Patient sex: M
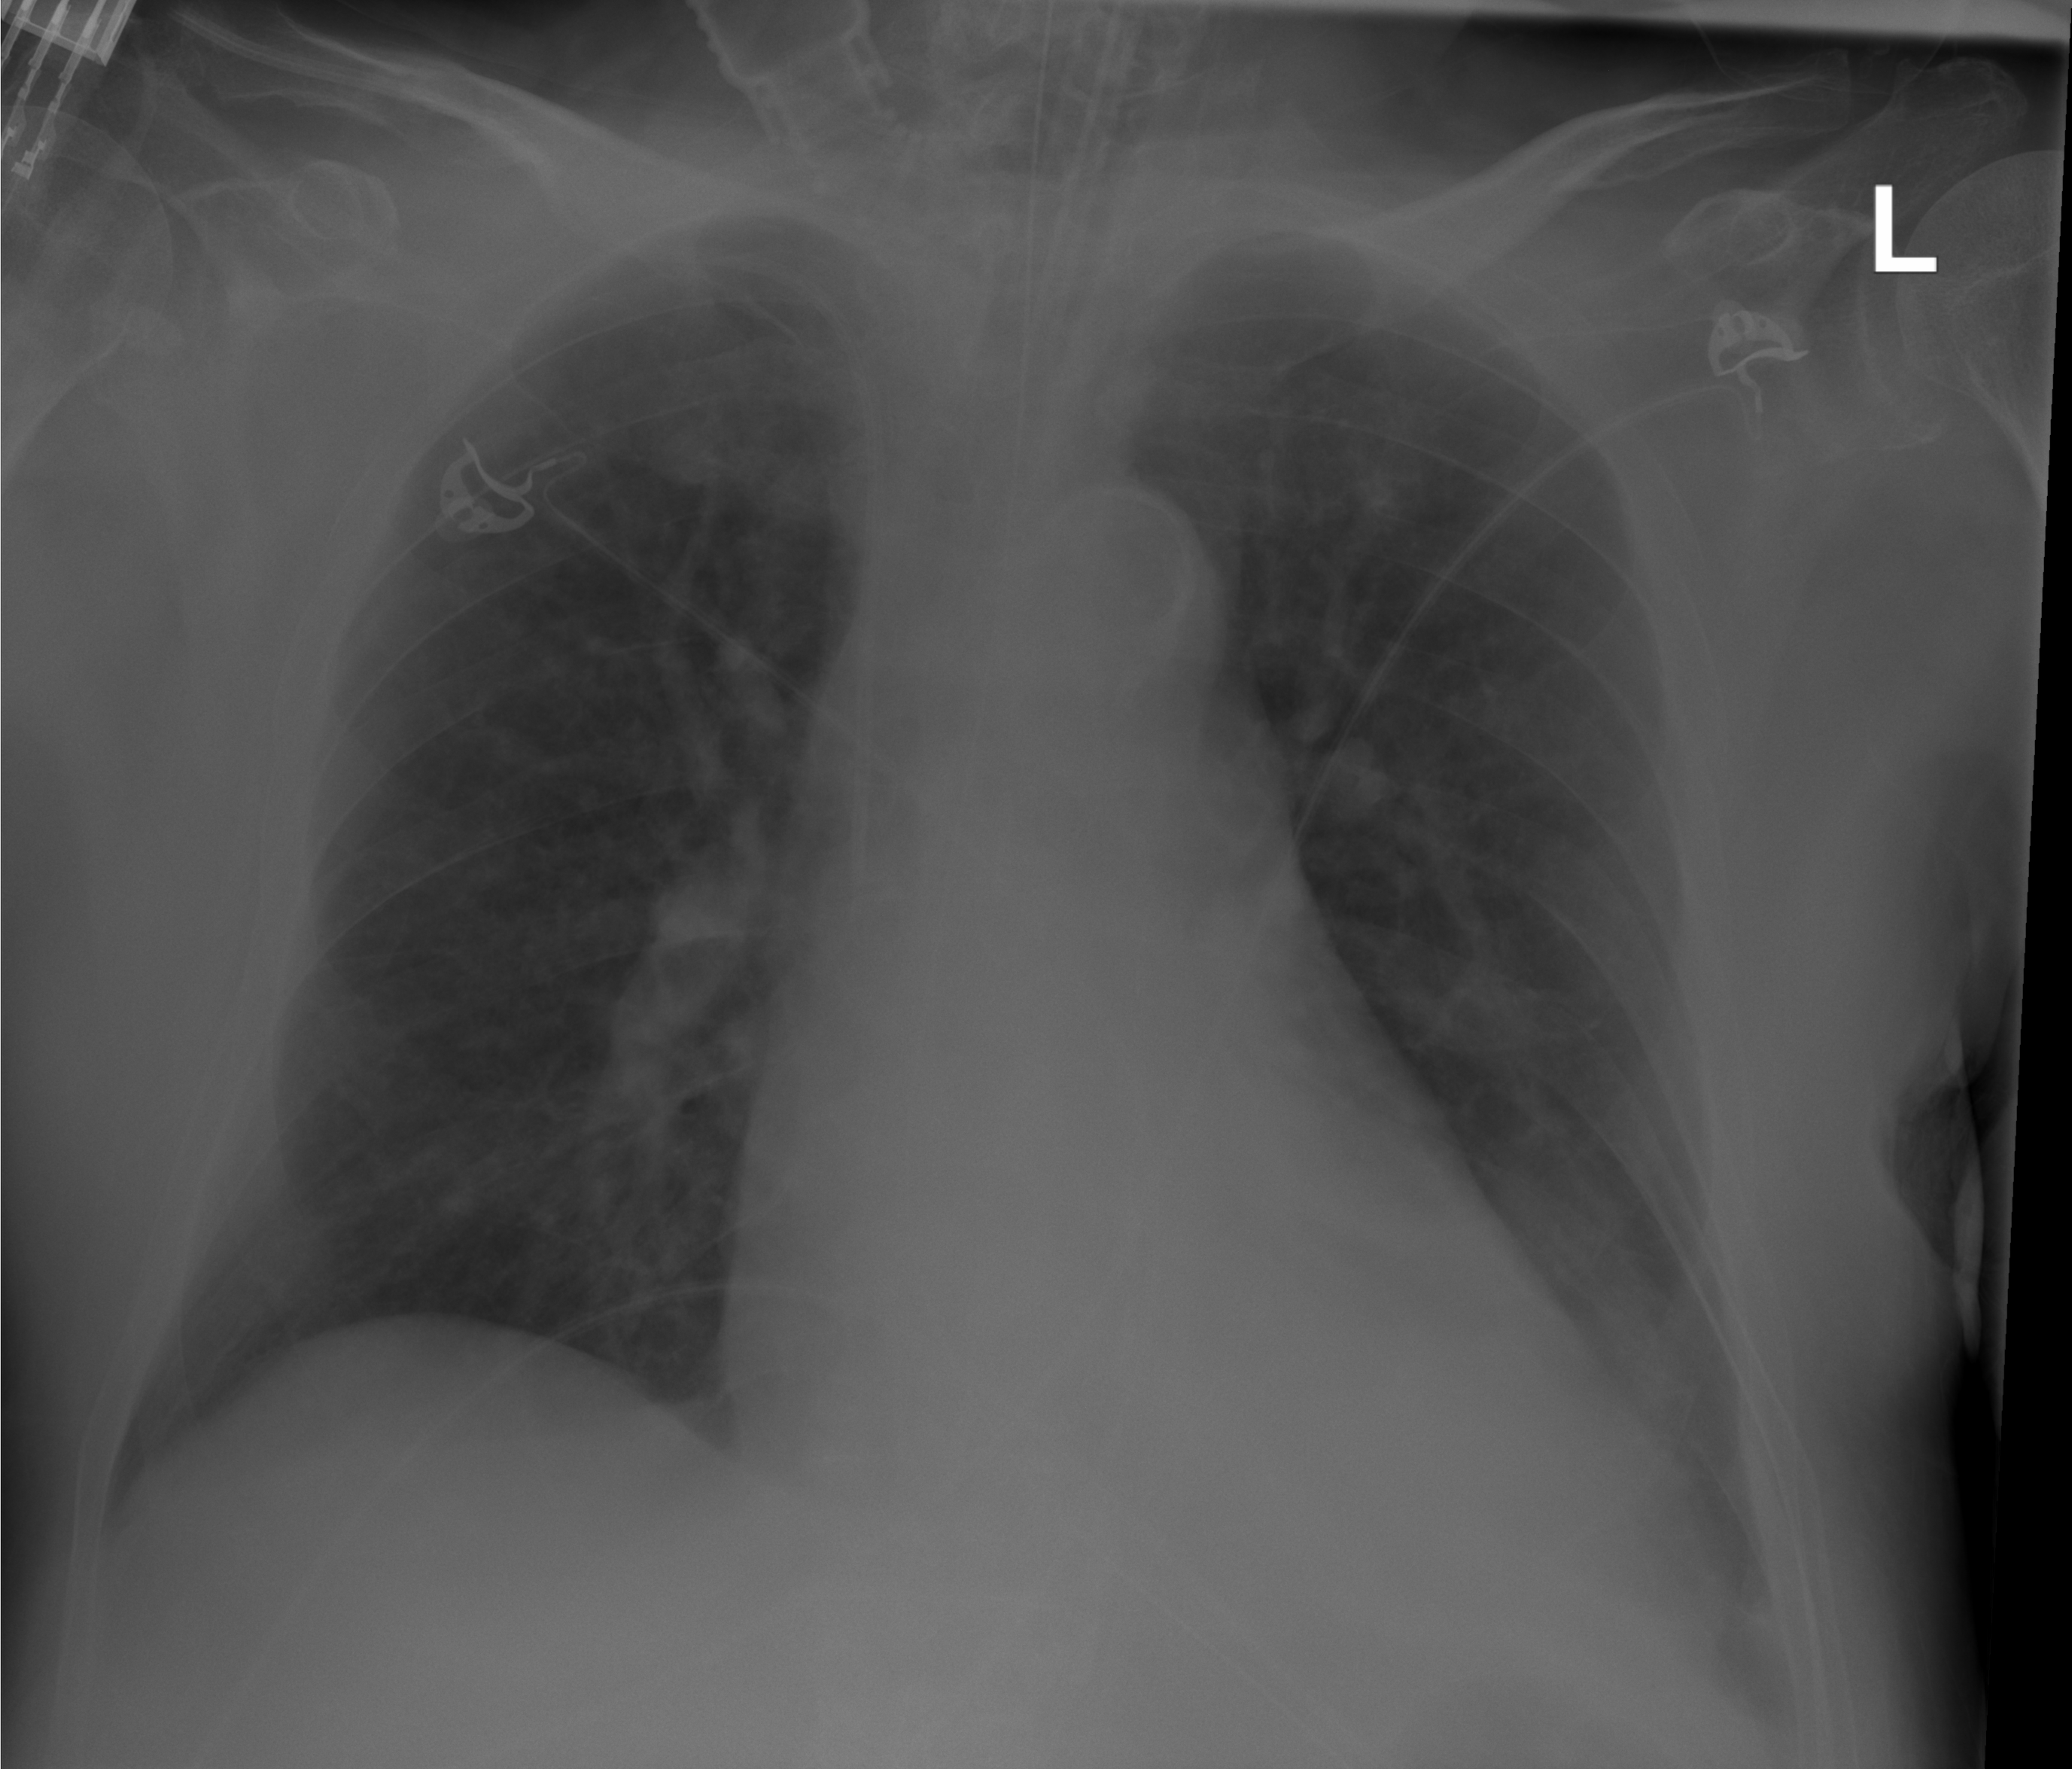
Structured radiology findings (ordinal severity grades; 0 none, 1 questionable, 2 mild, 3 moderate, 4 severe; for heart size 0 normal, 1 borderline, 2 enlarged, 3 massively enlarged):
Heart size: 2
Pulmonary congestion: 2
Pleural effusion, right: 0
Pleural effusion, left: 2
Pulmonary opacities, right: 2
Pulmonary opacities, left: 2
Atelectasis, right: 0
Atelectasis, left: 2